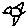
Label: bird